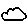
Label: cloud